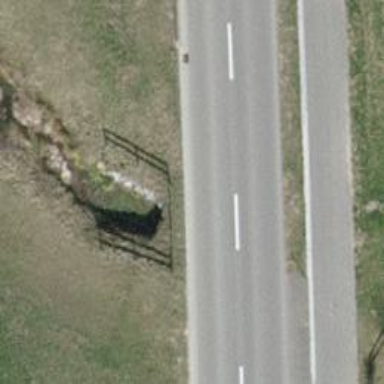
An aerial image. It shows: Culvert tunnel.